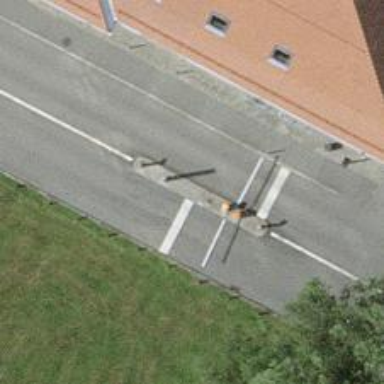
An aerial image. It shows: Lift gate barrier.